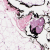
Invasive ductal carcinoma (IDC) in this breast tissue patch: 0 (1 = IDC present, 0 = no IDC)